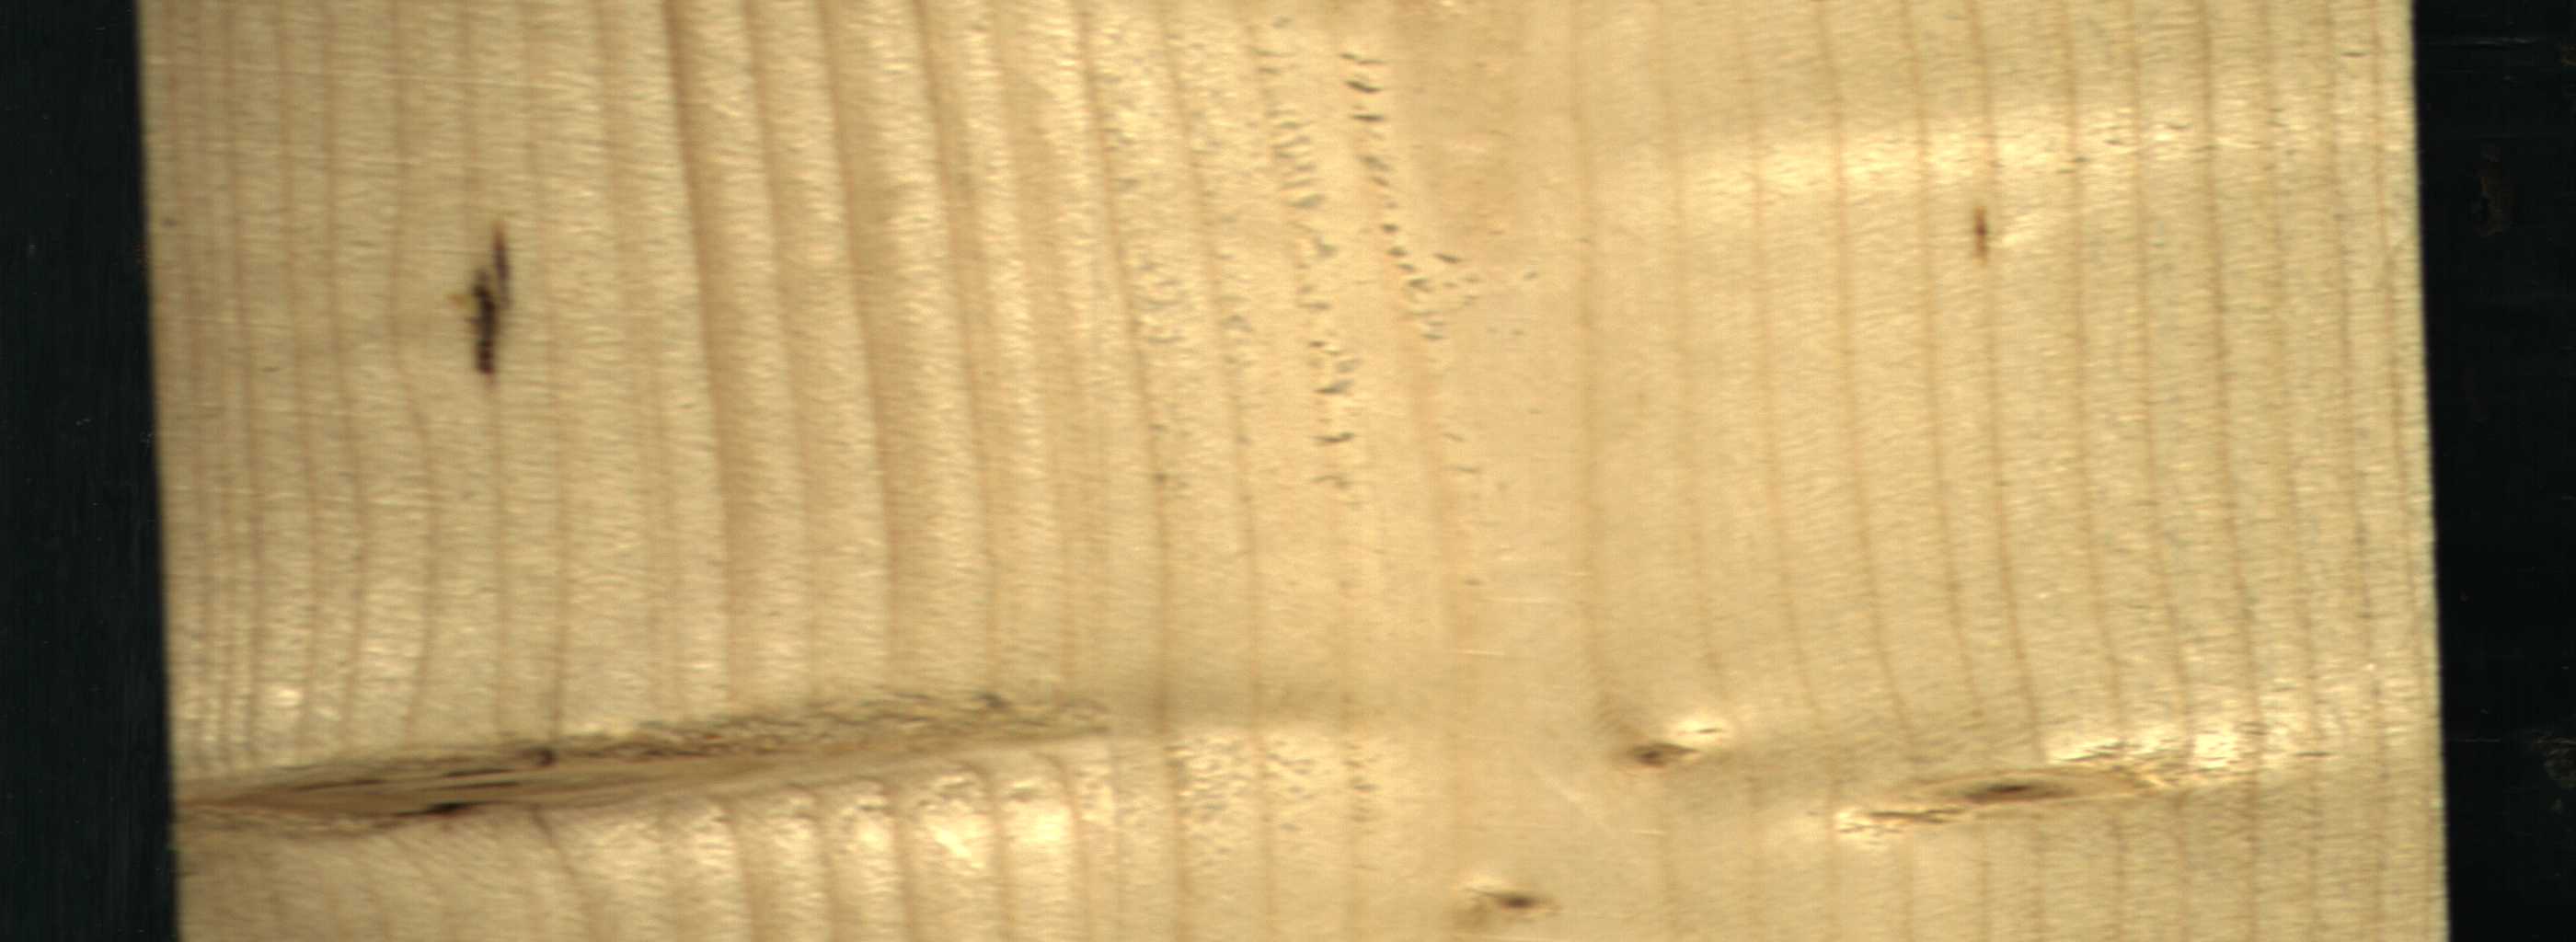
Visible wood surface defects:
resin
Live_Knot
Live_Knot
Live_Knot
Live_Knot